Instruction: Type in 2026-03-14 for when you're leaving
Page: home
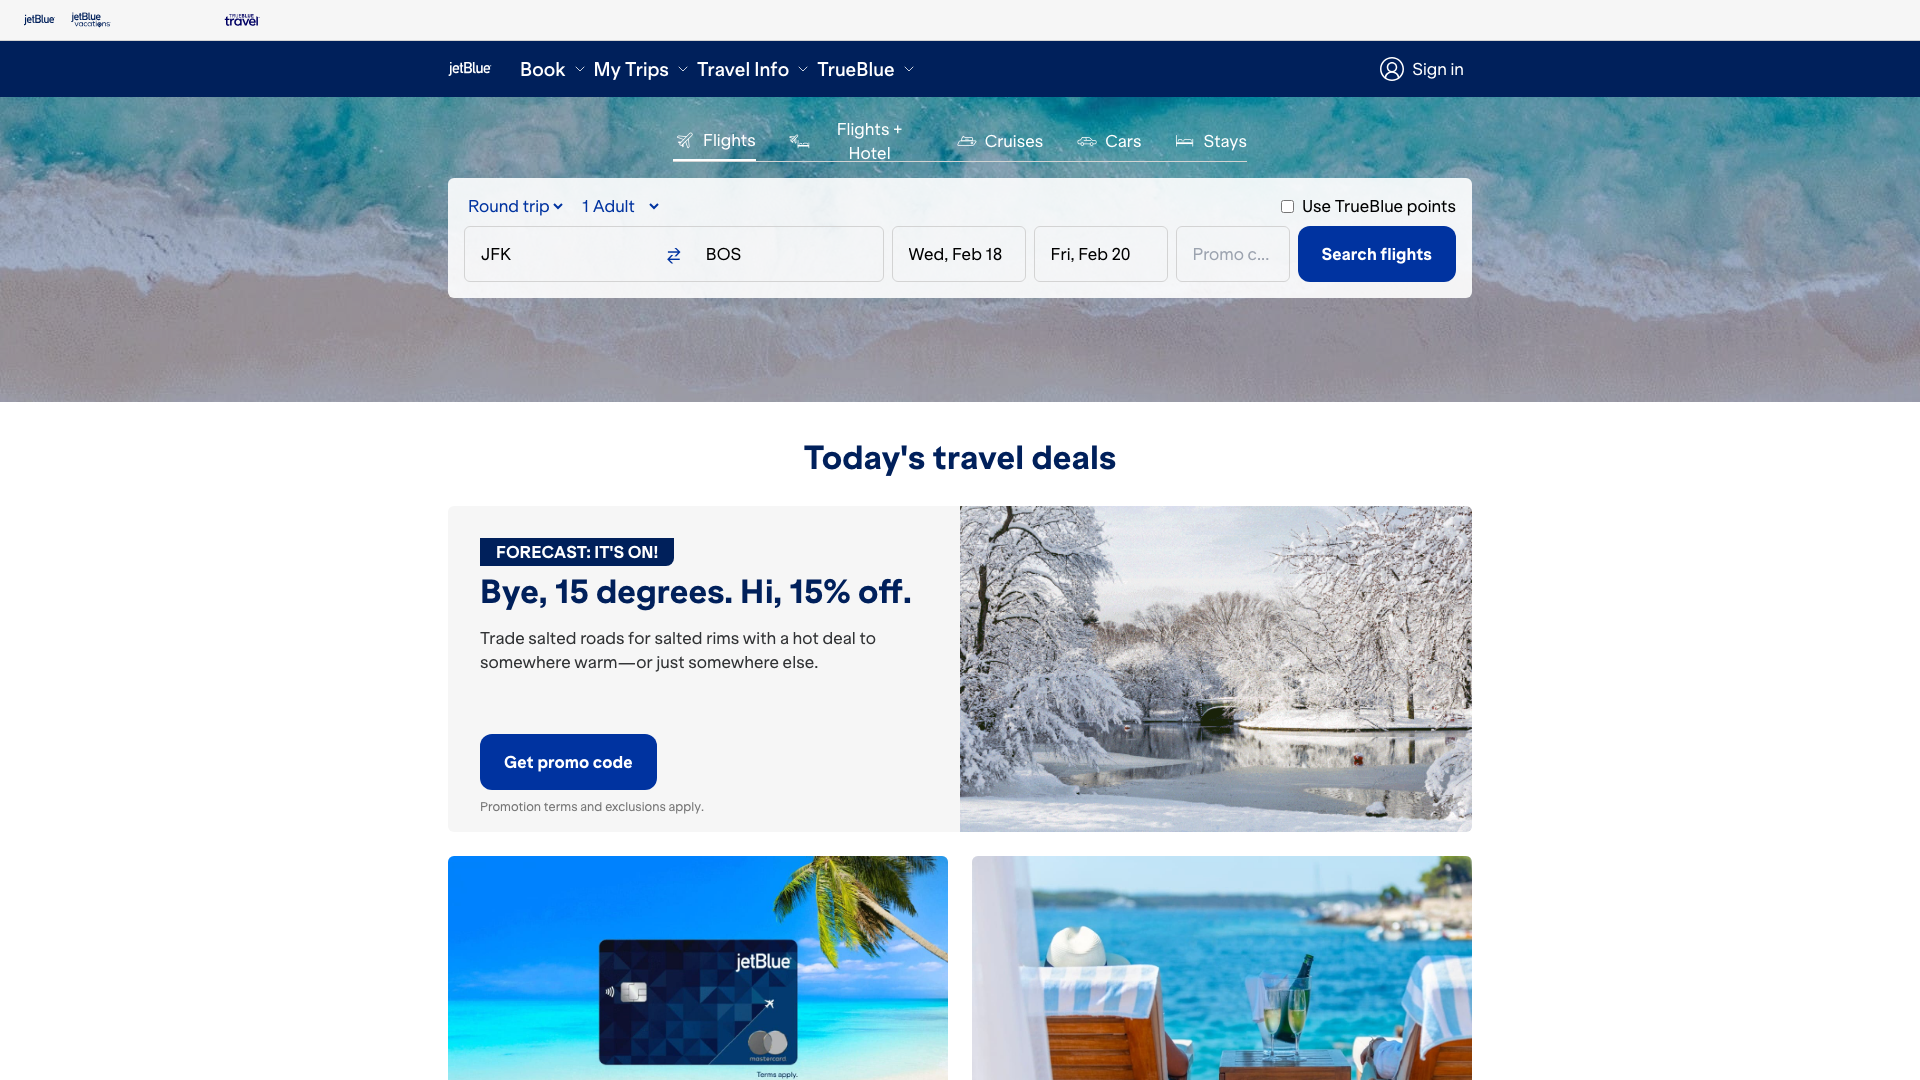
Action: type